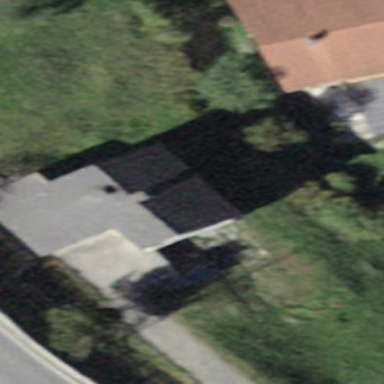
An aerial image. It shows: Simple and straightforward house.